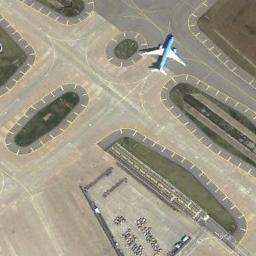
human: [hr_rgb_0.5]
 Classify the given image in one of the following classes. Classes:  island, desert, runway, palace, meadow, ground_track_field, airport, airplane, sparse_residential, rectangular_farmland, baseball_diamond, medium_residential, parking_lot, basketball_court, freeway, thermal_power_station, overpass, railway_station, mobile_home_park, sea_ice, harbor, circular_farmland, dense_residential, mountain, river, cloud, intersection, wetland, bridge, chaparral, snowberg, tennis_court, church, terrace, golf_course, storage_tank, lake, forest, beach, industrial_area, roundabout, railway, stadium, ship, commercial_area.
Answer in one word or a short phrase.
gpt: airplane